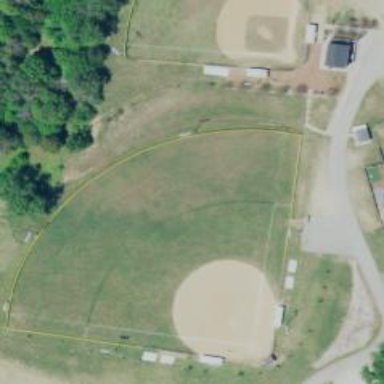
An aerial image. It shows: Baseball pitch for leisure and sports activities.